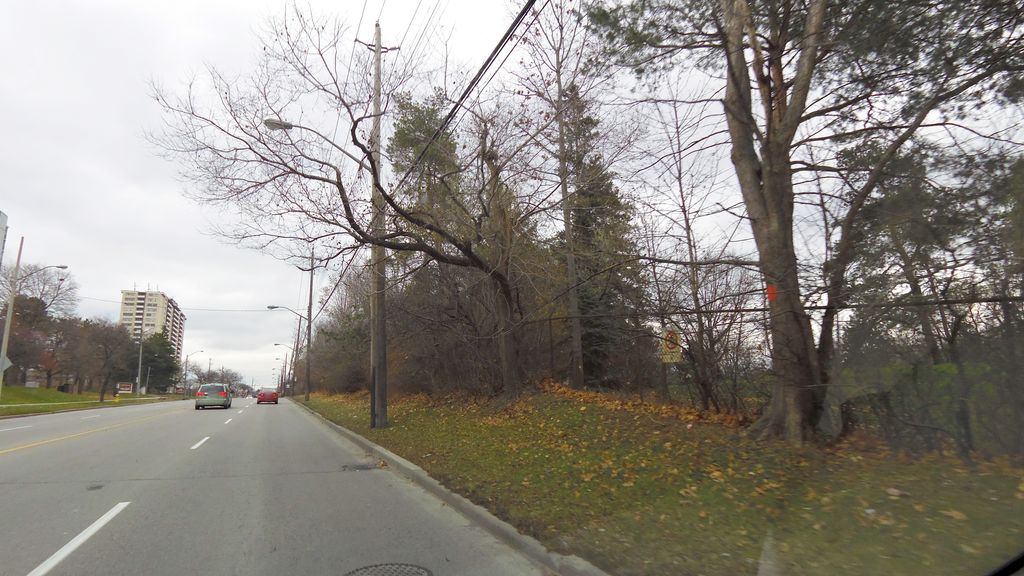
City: toronto